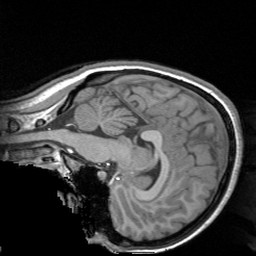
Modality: T1w
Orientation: sagittal